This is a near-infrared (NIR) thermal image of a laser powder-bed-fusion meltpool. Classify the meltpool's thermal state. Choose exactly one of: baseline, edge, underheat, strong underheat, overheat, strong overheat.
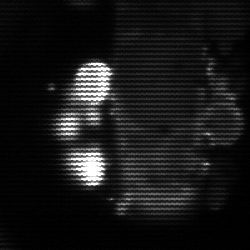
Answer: strong underheat